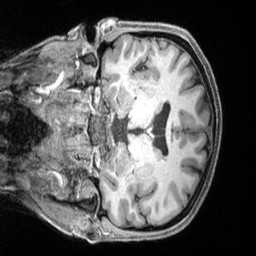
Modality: T1w
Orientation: coronal
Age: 37
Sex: female
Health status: healthy
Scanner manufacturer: siemens
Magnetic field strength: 3 T
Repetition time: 2.4 s
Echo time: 0.00222 s